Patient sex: M
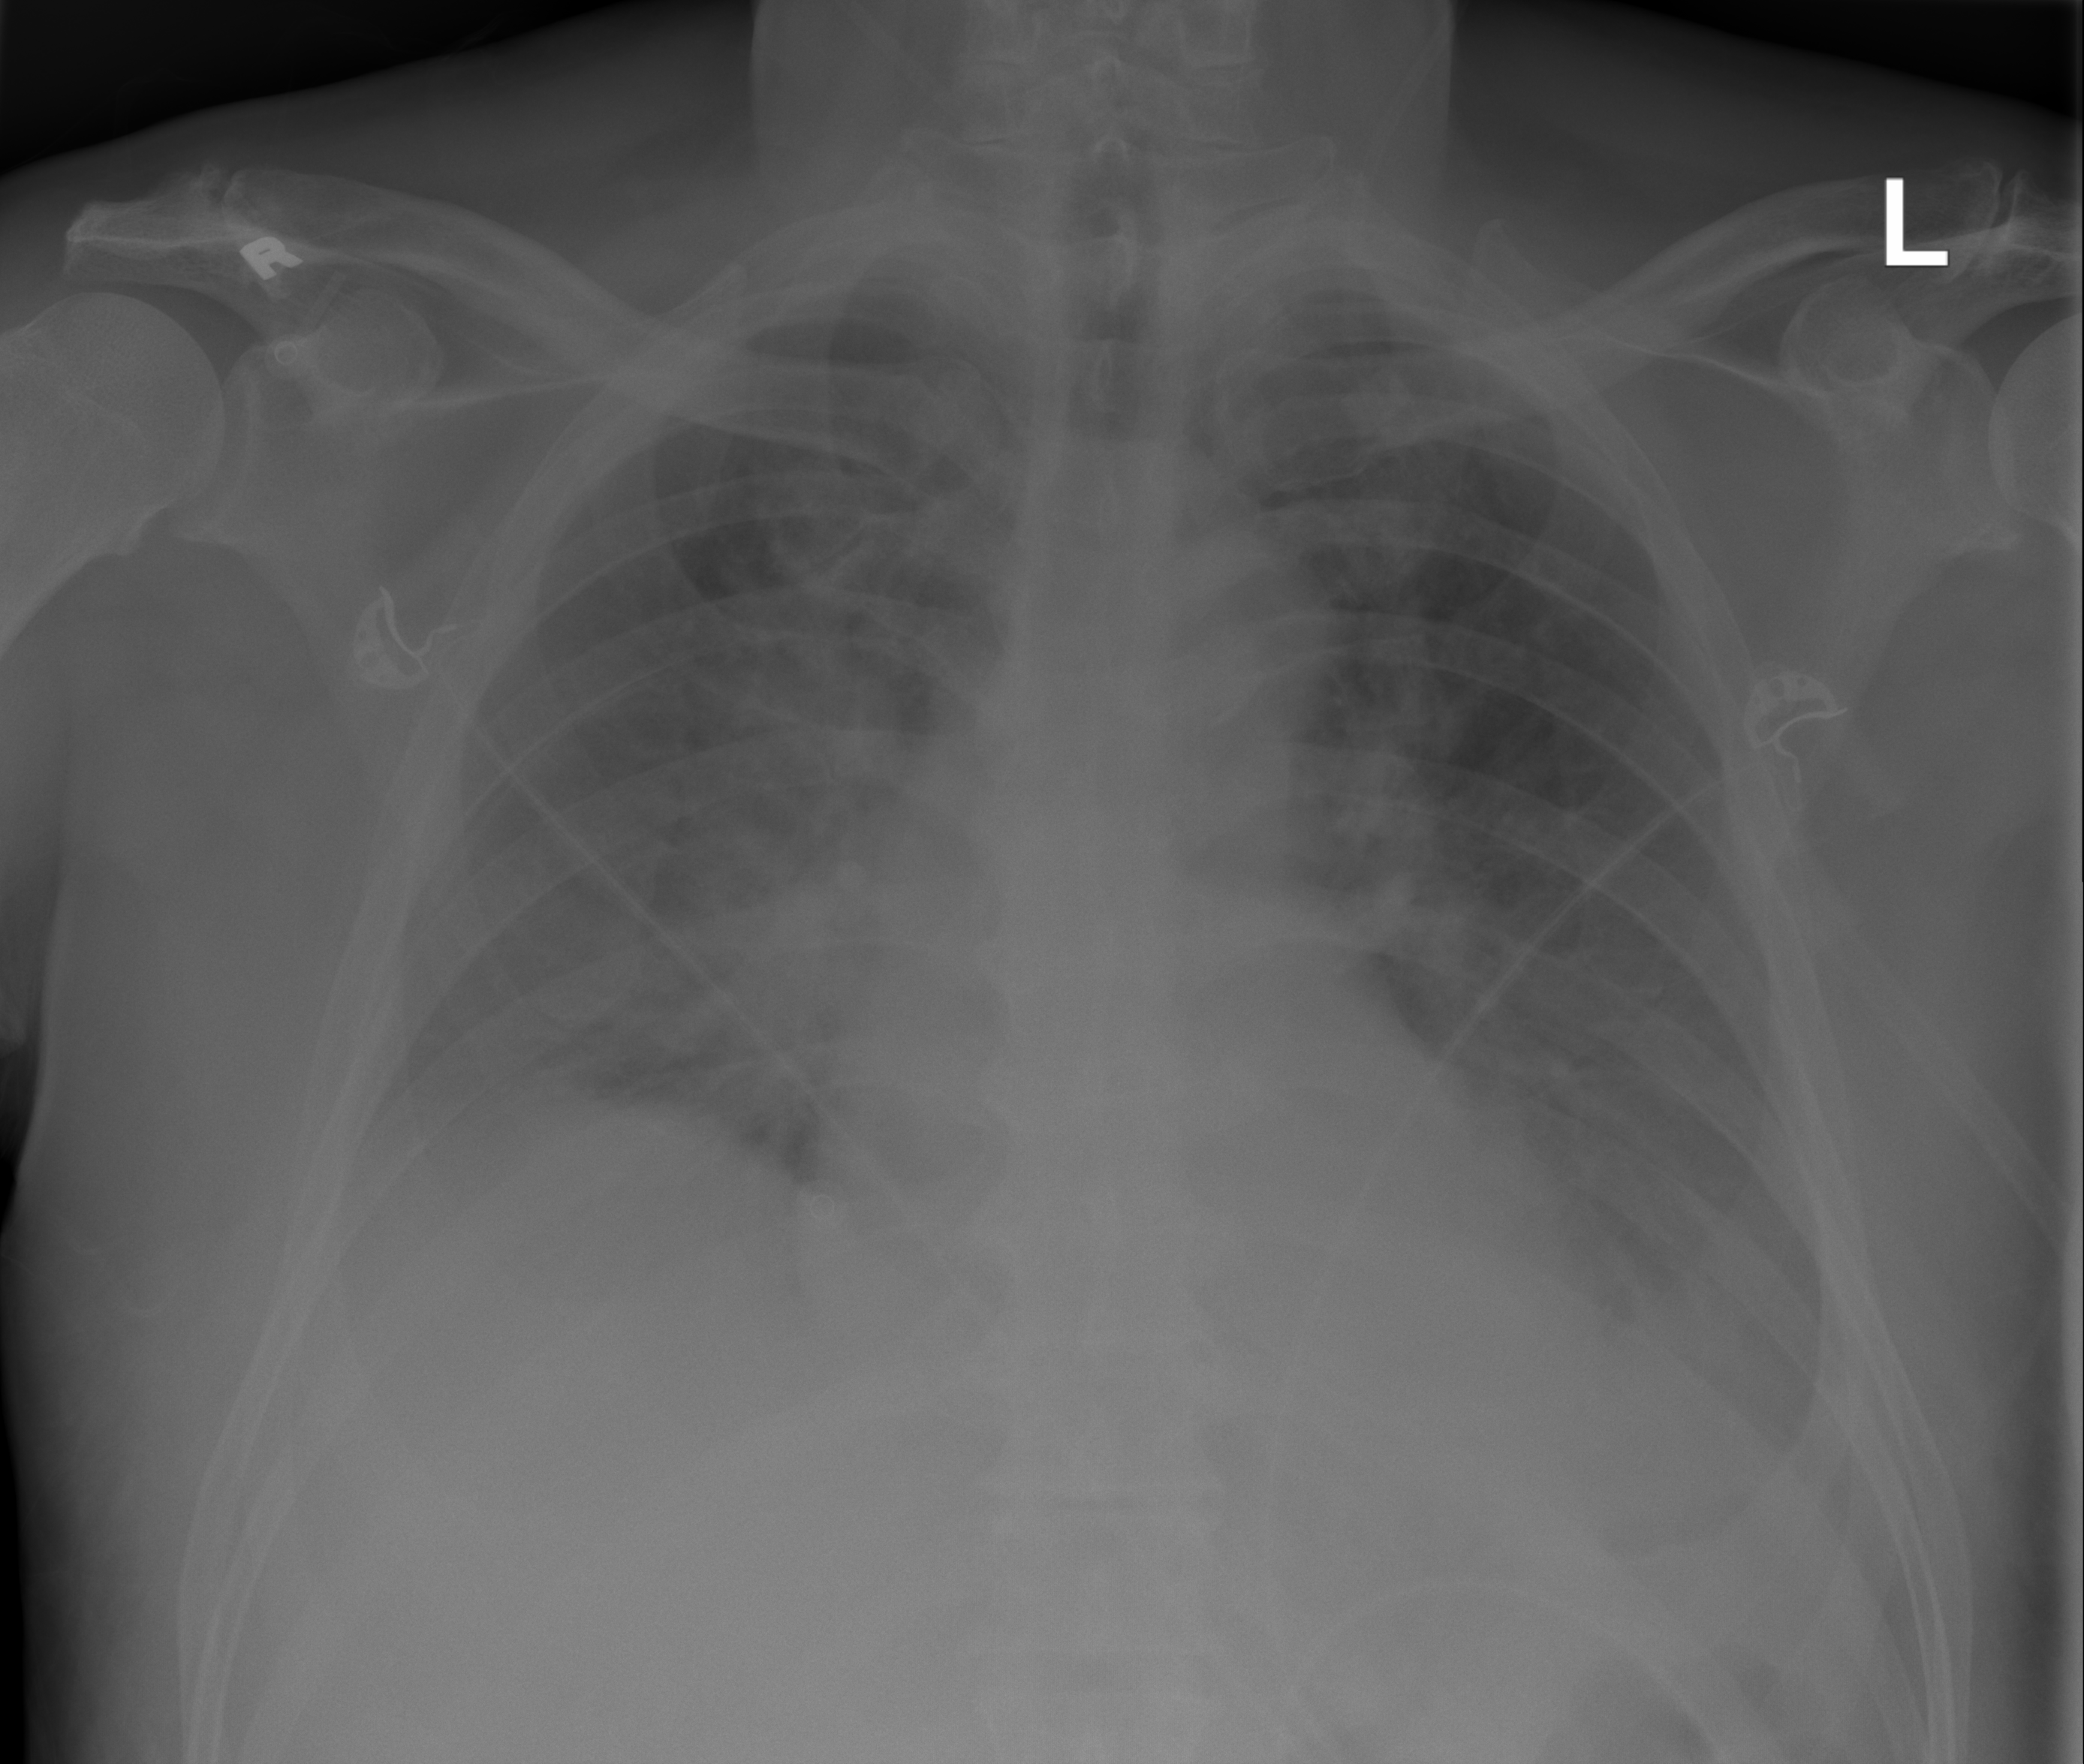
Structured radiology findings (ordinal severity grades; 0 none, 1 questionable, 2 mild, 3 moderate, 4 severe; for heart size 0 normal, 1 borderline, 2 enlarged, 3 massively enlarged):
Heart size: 0
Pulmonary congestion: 0
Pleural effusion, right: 2
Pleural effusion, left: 2
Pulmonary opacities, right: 3
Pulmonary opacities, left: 2
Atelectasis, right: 1
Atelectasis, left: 1